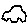
Label: car